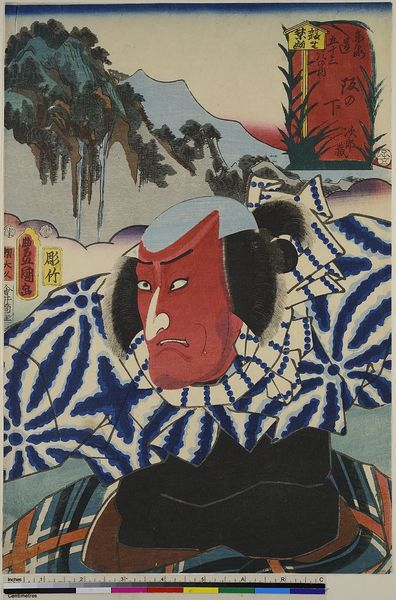
Titel: Sakanoshita: Schauspieler Matsumoto Koshiro VI als Jirozo, aus der Serie: Die 53 Stationen des Tokaido
Künstler: Utagawa Kunisada
Standort: Hamburg
Institution: Museum für Kunst und Gewerbe Hamburg
Schlagwörter: berg, blau, felsen, himmel, mann, bäume, frisur, rot, muster, natur, theater, wald, holzschnitt, japan, schriftzeichen, maske, asien, druck, druckgraphik, druckgrafik, text, zeit, schauspieler, farbholzschnitt, schauspielerin, tourismus, reisen, kimono, samurai, kabuki, edo, reproduktionen, druckerzeugnisse, gessicht, theateraufführung, ukiyo